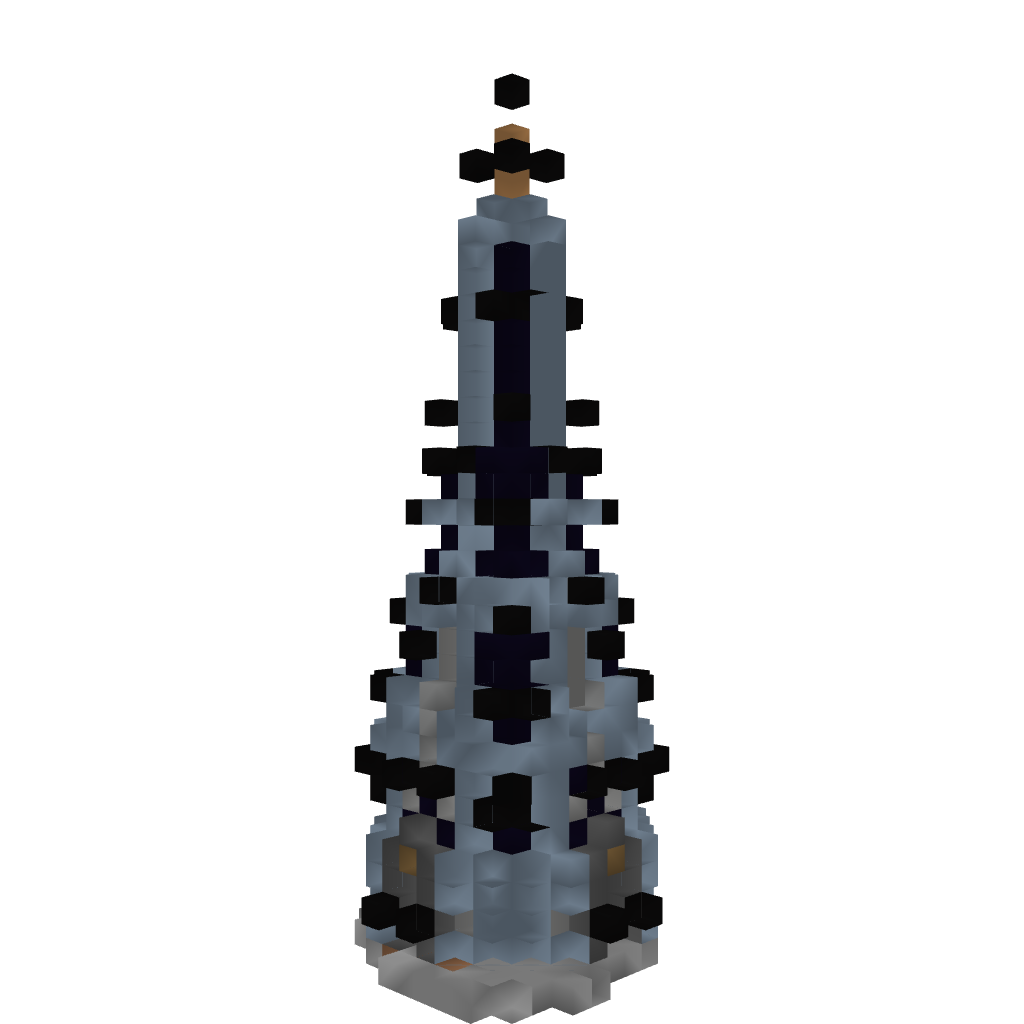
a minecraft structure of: Magician Tower